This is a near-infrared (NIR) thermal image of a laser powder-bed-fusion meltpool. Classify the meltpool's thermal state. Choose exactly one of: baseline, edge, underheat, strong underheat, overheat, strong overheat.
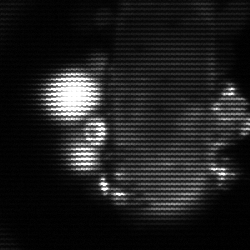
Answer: strong underheat